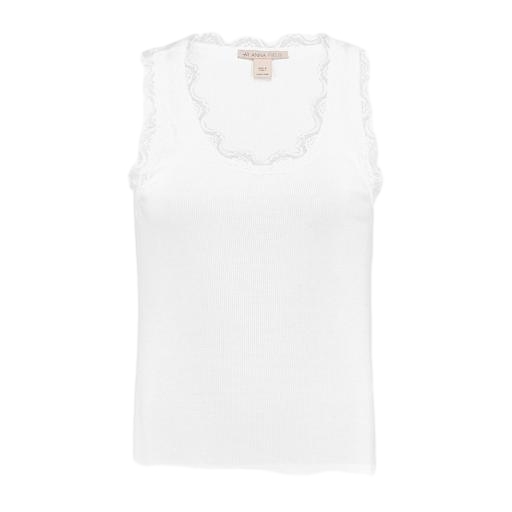
lace-trimmed ribbed tank, blanche women’s white tank top, white lace tank top, white background